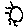
Label: sun